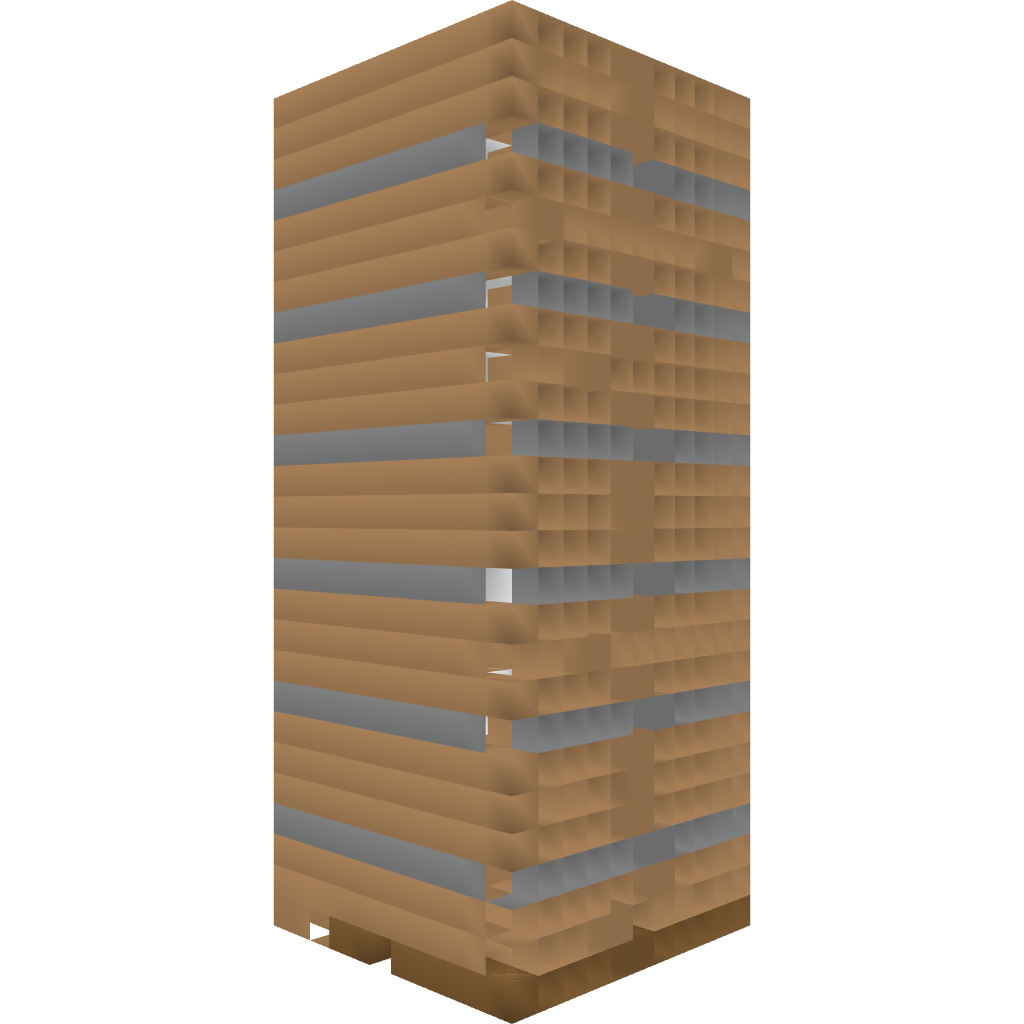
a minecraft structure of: Grunting Boar Inn Hotel - By Cybersneeze bad low quality